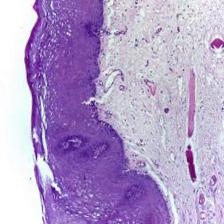
Diagnosis: Normal